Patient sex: M
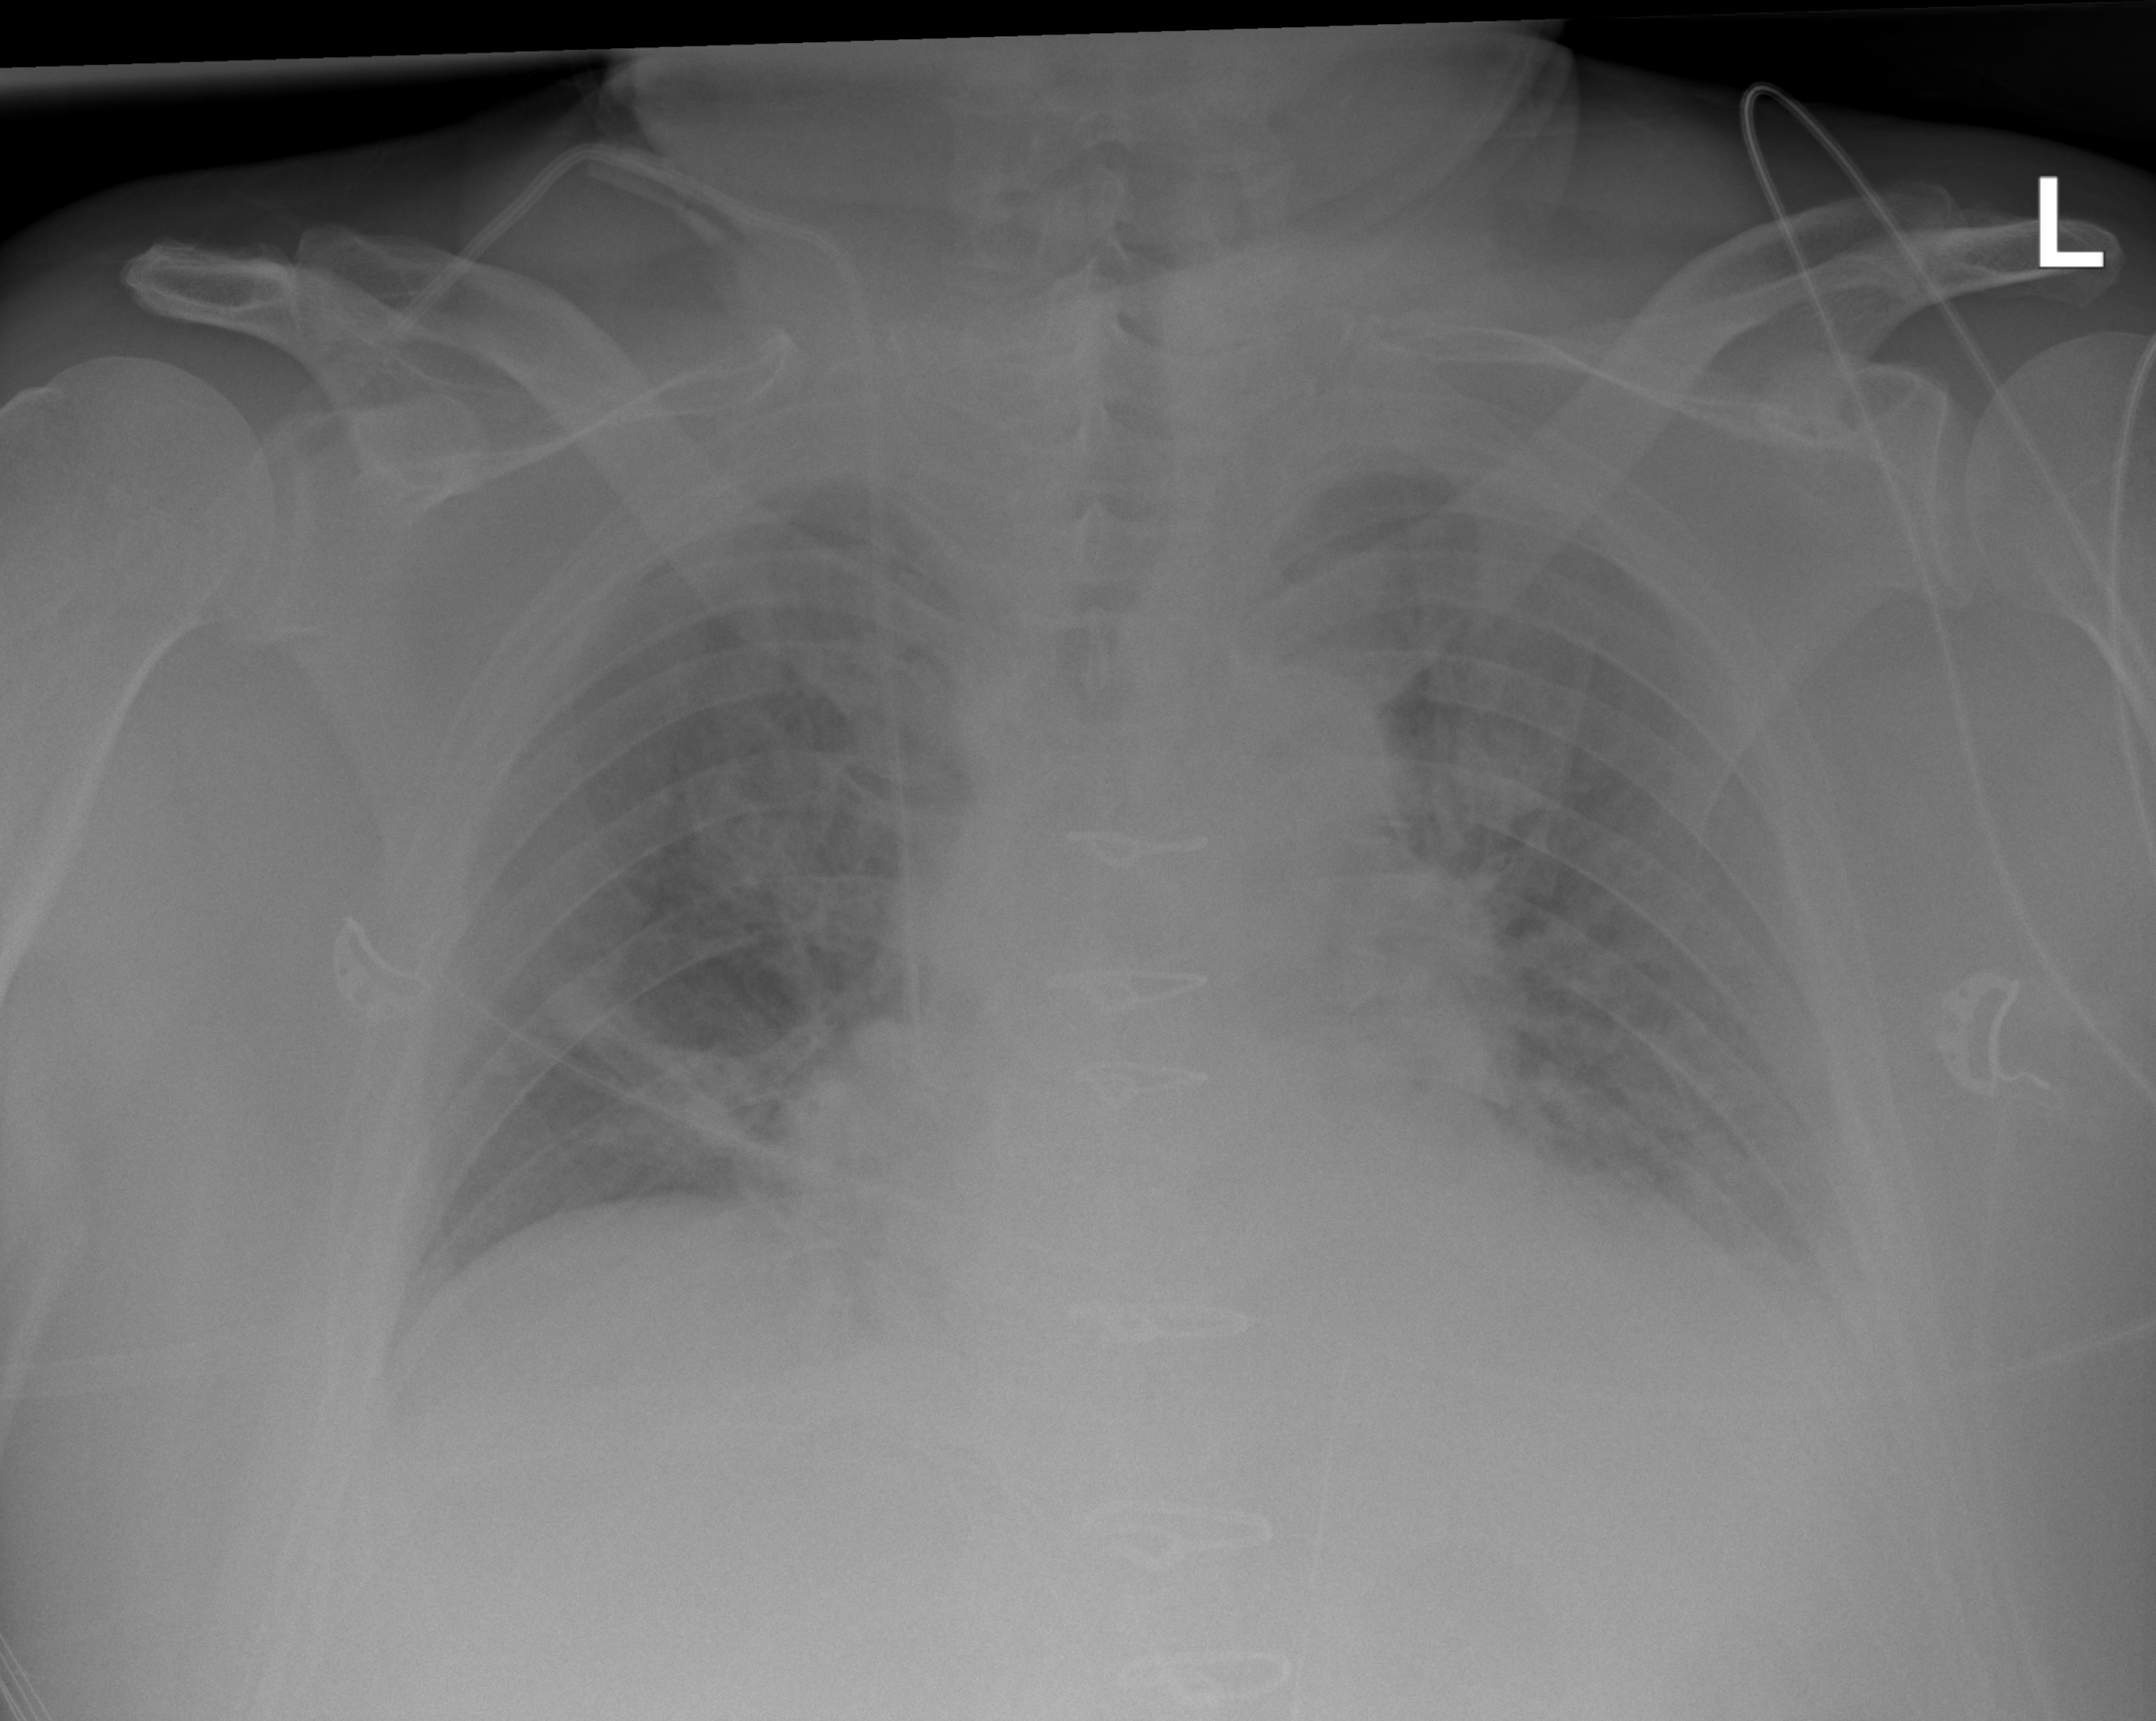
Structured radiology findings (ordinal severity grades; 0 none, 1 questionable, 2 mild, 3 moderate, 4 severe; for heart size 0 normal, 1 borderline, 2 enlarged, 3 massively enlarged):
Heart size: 1
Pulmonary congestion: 2
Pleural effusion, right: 0
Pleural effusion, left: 2
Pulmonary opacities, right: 0
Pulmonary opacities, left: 0
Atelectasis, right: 2
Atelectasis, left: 2